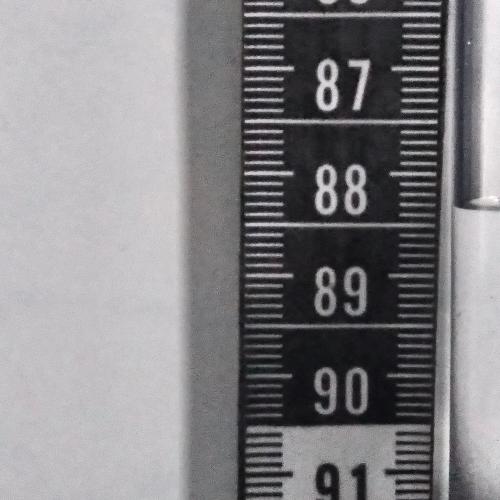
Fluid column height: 88.4 cm